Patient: sex F, age 64
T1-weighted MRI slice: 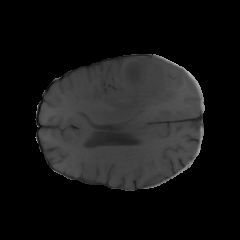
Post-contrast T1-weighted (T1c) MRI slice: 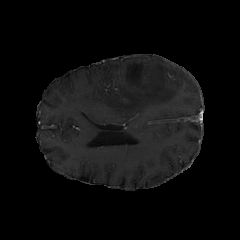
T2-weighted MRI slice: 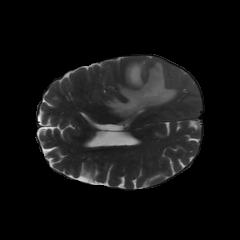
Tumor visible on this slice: yes
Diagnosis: Glioblastoma, IDH-wildtype
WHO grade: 4